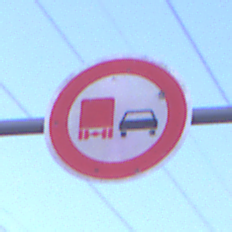
Verkehrszeichen: UeberholverbotKraftfahrzeuge
Umgebung: Outdoor, Nature
Tageszeit: SunriseSunset
Wetter: Clear
Licht: Natural
Jahreszeit: NotSpecified
Kontrast: LowContrast